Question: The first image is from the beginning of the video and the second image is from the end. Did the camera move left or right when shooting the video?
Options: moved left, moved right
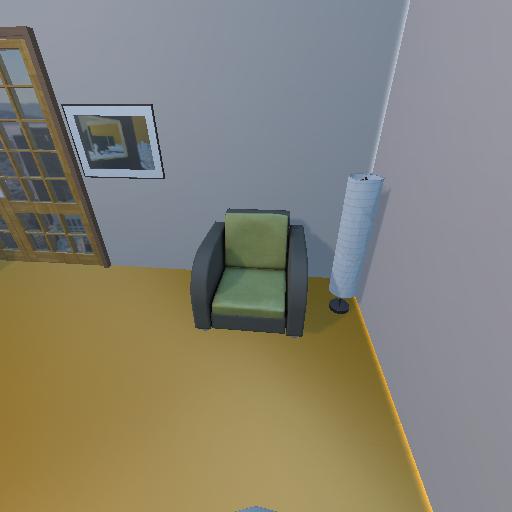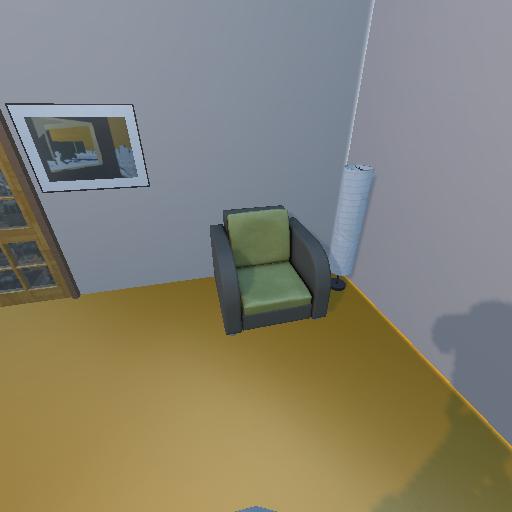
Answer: moved left